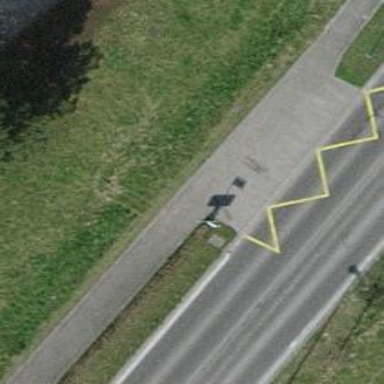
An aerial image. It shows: Bus stop with platform for public transport.